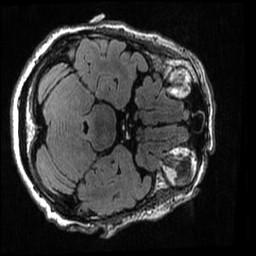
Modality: T2w
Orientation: axial
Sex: female
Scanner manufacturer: ge
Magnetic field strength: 3 T
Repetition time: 6 s
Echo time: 0.1257 s